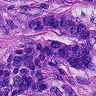
Metastatic tissue present: yes